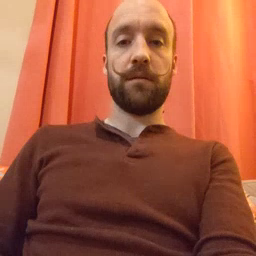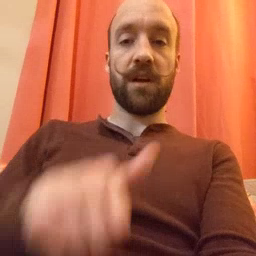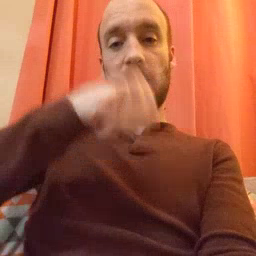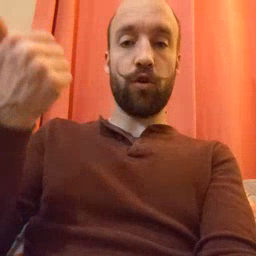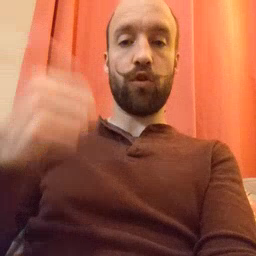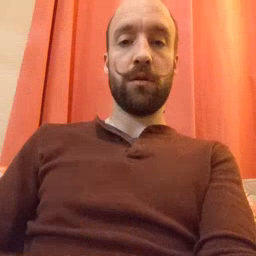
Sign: another